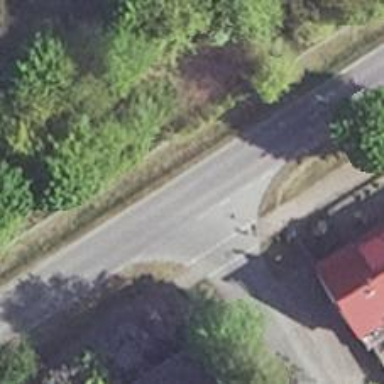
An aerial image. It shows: Asphalt road in residential area.